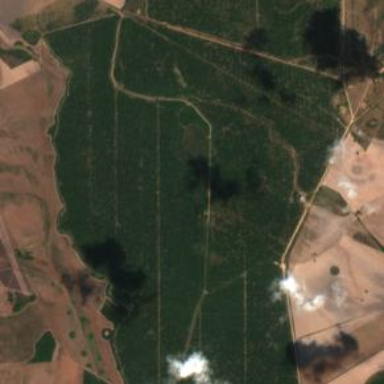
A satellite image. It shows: Orchard filled with oil palm trees.